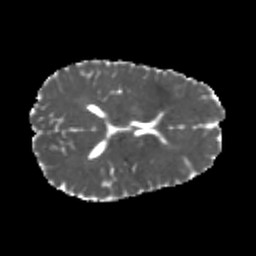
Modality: MD
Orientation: axial
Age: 24
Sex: male
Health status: healthy
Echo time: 0.074 s